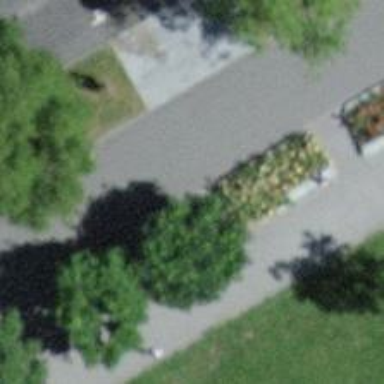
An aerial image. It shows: Beautiful avenue lined with broadleaved trees.